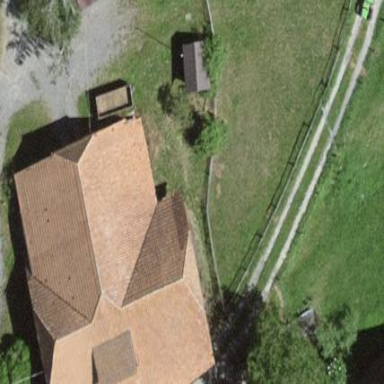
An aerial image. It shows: Rural barn.